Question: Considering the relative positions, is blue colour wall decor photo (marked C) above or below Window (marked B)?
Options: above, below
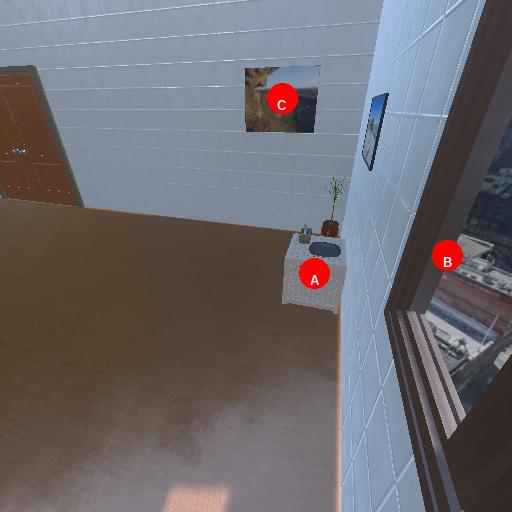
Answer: above